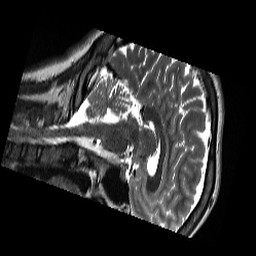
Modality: T2w
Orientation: sagittal
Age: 26
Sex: female